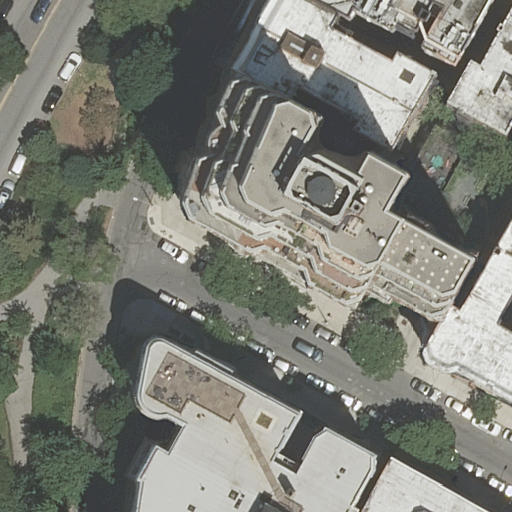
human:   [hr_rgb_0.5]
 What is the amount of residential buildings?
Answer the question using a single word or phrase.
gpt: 7

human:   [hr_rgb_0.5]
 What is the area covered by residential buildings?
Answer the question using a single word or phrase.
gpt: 3603m2

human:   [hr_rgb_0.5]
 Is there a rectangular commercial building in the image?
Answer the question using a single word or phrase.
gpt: no

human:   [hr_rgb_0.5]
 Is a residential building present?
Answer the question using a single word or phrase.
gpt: yes

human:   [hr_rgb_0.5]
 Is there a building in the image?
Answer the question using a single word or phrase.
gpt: yes

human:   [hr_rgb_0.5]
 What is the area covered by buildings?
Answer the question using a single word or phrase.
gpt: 3603m2

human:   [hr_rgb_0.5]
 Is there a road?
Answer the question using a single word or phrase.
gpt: yes

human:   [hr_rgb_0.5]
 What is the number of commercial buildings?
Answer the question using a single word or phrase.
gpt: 0

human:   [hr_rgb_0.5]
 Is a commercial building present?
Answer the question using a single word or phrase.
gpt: no

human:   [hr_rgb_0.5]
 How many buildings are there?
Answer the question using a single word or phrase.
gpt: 7

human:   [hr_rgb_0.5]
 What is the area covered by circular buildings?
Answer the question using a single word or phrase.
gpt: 0m2

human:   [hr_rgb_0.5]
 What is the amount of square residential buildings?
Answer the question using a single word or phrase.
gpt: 0

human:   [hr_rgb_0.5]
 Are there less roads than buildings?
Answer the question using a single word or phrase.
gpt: yes

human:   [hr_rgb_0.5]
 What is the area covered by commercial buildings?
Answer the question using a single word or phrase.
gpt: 0m2

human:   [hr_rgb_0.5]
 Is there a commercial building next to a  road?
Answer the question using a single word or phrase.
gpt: no

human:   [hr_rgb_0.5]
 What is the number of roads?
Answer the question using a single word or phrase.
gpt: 3

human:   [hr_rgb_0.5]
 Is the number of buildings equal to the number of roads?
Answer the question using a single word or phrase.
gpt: no

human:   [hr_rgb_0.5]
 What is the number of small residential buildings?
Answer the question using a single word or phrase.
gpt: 0

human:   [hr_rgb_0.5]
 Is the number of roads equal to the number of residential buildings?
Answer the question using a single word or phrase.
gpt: no

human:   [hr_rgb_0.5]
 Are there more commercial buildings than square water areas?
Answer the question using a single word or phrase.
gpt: no

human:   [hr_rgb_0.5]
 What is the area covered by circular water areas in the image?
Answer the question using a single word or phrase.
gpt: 0m2

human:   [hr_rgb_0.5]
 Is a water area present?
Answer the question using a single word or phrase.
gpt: no

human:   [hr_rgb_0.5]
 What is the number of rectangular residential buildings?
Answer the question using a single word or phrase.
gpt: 2

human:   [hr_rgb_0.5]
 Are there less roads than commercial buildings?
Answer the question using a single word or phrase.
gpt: no

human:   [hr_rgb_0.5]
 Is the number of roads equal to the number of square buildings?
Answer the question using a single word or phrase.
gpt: no

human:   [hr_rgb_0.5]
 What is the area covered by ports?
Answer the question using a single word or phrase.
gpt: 0m2

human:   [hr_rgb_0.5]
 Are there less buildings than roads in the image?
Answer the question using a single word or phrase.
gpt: no

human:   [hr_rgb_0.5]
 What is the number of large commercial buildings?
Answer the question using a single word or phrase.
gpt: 0

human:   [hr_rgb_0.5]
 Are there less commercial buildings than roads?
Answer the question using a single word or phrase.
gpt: yes

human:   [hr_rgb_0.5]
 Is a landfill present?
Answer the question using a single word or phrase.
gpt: no

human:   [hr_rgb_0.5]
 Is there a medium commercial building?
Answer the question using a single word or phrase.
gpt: no

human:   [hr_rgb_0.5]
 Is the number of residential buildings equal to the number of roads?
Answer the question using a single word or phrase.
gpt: no

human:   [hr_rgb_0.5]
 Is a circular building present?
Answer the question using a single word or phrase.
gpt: no

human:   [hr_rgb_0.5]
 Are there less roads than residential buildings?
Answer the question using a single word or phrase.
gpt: yes

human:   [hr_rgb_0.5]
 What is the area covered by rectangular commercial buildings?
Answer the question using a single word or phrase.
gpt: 0m2

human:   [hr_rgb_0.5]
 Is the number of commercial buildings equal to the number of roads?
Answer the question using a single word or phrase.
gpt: no

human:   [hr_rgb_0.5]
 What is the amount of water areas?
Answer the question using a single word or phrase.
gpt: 0

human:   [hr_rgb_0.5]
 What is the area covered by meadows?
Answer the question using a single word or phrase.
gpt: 0m2

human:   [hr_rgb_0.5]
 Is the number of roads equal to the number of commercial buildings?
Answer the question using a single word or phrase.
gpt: no

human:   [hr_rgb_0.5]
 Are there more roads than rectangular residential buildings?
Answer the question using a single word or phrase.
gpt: yes

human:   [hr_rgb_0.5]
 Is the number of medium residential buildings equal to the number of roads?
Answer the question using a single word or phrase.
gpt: no

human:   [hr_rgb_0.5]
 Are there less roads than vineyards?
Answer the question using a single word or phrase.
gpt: no

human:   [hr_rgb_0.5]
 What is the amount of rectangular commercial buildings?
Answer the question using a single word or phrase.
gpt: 0

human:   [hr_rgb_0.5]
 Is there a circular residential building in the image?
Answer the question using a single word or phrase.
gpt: no

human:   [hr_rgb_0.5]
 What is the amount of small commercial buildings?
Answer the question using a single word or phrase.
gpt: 0

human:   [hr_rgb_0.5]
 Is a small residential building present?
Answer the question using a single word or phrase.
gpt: no

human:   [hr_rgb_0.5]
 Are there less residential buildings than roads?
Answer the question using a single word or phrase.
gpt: no

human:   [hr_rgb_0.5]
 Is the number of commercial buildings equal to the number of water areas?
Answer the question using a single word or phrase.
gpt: yes

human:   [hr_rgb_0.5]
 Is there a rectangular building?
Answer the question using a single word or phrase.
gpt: yes

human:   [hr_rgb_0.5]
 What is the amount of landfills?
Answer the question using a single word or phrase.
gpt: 0

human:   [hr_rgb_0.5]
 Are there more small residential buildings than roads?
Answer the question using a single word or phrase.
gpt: no

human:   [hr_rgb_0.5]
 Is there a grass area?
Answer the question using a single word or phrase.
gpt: no

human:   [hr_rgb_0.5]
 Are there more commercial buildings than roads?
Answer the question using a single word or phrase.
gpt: no

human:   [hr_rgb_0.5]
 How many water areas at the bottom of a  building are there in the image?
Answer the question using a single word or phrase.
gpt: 0

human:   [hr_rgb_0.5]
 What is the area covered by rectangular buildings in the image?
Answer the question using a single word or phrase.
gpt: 261m2

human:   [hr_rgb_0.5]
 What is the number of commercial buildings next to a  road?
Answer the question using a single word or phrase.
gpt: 0

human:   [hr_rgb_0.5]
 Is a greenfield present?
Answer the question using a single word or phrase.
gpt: no

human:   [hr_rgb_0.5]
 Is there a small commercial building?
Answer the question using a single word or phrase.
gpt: no

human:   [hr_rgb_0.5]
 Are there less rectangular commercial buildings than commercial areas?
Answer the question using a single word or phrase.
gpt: no

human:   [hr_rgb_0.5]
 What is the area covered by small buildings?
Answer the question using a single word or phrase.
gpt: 0m2

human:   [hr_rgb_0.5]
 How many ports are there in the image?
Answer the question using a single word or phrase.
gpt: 0

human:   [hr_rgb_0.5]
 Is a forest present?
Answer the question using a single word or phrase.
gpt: no

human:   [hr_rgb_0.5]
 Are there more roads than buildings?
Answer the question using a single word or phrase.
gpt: no

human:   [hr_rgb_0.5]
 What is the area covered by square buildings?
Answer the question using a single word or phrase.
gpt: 0m2